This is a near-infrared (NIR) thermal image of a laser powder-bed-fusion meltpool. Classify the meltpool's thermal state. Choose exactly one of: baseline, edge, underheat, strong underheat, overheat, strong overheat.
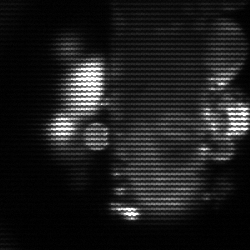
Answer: strong underheat